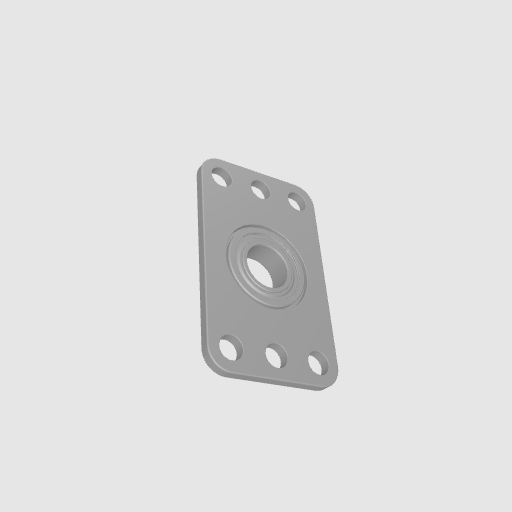
Part: FlatPillowBlock8ID